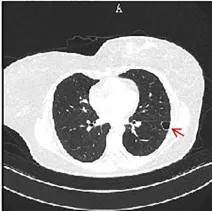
Chest computerized tomography (CT). (A-C) Chest CT image before the first video-assisted thoracoscopic right upper wedge resection and right lower segmentectomy. (C) A thin-walled cavity in the posterior segment of the left lower lobe (red arrow).
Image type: radiology (ct)